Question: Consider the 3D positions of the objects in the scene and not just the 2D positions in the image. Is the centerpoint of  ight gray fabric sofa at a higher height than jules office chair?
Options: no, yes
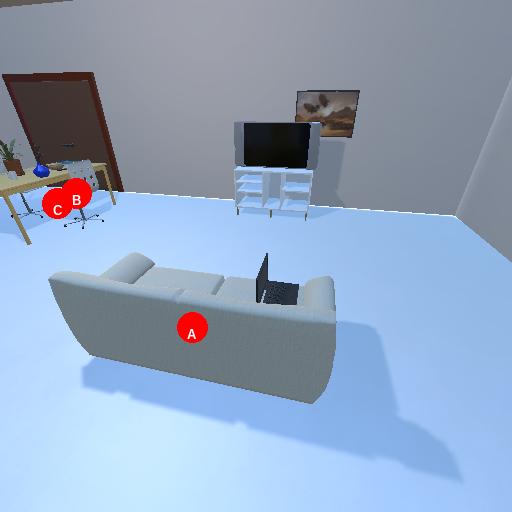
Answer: no